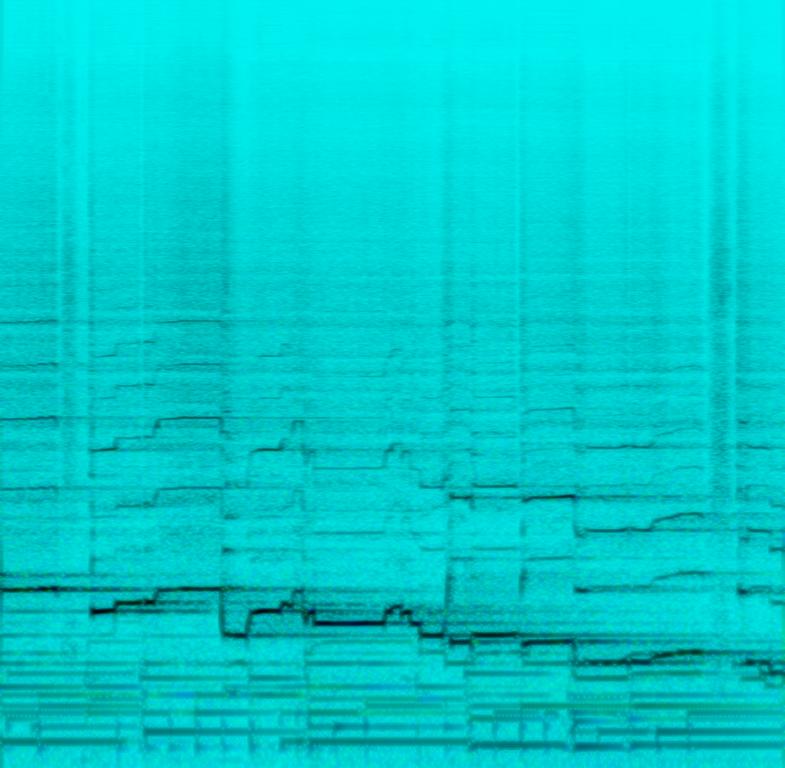
The low quality recording features a mellow arpeggiated piano melody playing in the background, while the breathy flute melody is playing over it. It sounds passionate, emotional and soulful.